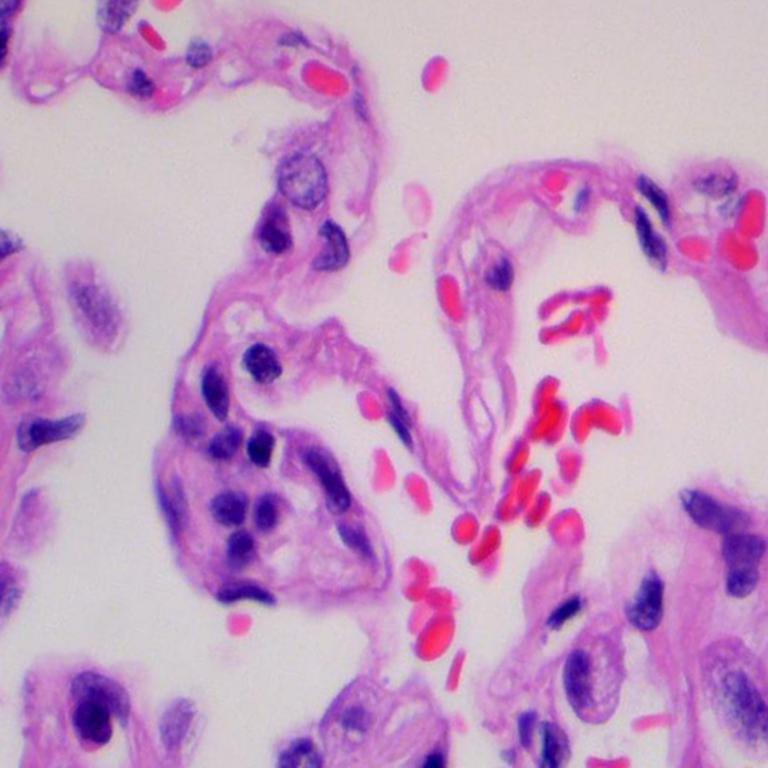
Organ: lung
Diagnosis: benign